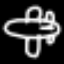
Label: airplane